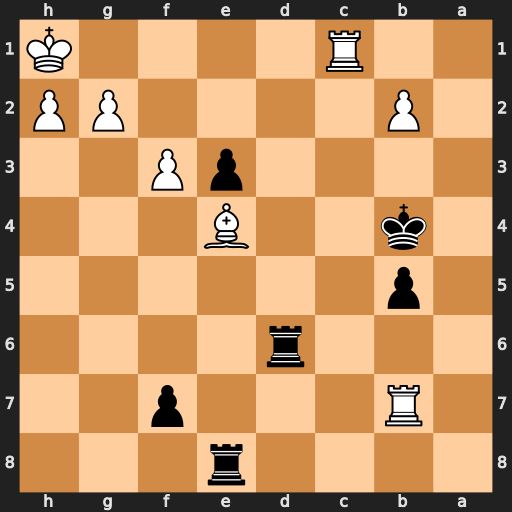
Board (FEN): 4r3/1R3p2/3r4/1p6/1k2B3/4pP2/1P4PP/2R4K
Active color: b
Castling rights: -
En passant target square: -
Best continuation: e2 Re1 Rd1 Kg1 Rxe1+